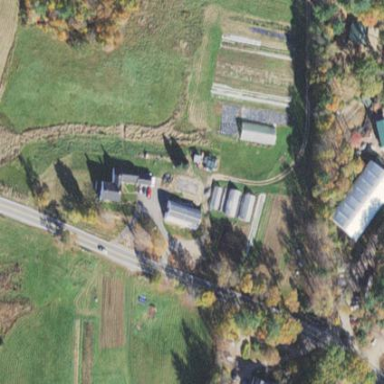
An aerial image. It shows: Farmyard area.